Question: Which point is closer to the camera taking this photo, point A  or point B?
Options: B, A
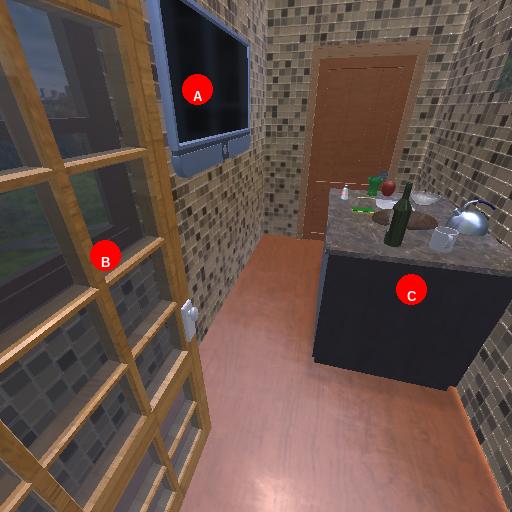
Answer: B